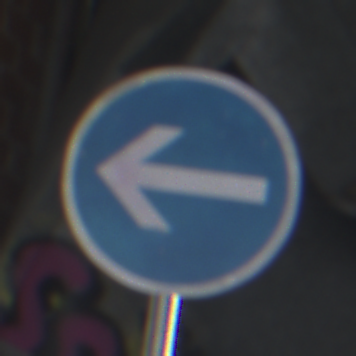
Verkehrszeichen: VorgeschriebeneFahrtrichtungHierLinks
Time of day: Midday
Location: Roofed (Special)
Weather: Overcast
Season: NotSpecified
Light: Natural